Interaction volume radius: 10 \u00c5
Interaction volume height: 25 \u00c5
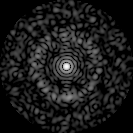
Disorder parameter: 0.8353